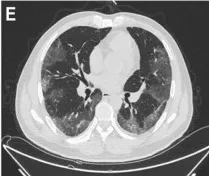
Dynamic change shown on the chest computed tomography manifestations of the patient. (E) On March 1, the lesion absorbed significantly.
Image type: radiology (ct)